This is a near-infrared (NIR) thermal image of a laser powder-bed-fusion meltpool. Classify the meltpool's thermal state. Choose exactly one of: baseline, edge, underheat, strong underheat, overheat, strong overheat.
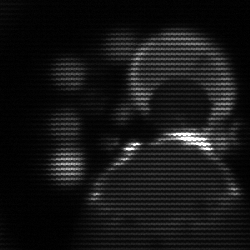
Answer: edge